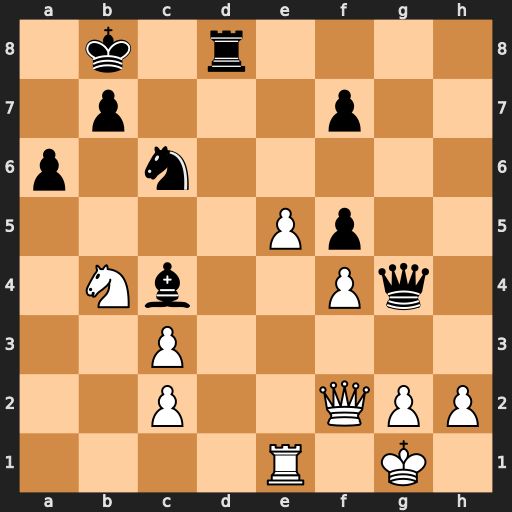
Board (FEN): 1k1r4/1p3p2/p1n5/4Pp2/1Nb2Pq1/2P5/2P2QPP/4R1K1
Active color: w
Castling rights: -
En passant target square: -
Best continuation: Nxc6+ bxc6 Qb6+ Kc8 Qxc6+